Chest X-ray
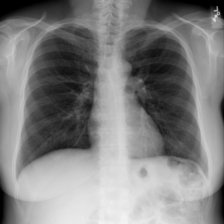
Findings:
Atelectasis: negative
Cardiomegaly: negative
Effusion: negative
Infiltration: negative
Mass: negative
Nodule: negative
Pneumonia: negative
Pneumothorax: negative
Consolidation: negative
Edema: negative
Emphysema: negative
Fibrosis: negative
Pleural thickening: negative
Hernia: negative